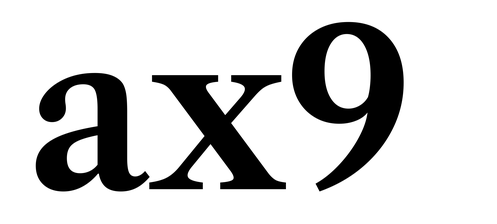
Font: LibreCaslonText_SemiBold